Question: I have a problem starting JBoss version 7.0.2 on Windows 7. I got this error also with Jboss 7.1.1 and 7.1.0 so I thought reverting to an older and more stable version would do the trick, but with no use.
Below is the problem - the LogManager was not properly installed.

I have not deployed anything that might use the logger or anything, I just run standalone.bat after a clean install and restart. I found <URL> but it seems to be resolved...
The funny thing is, I was able to start it from Eclipse (both Indigo and Juno EE version).
Any clue?
Thanks
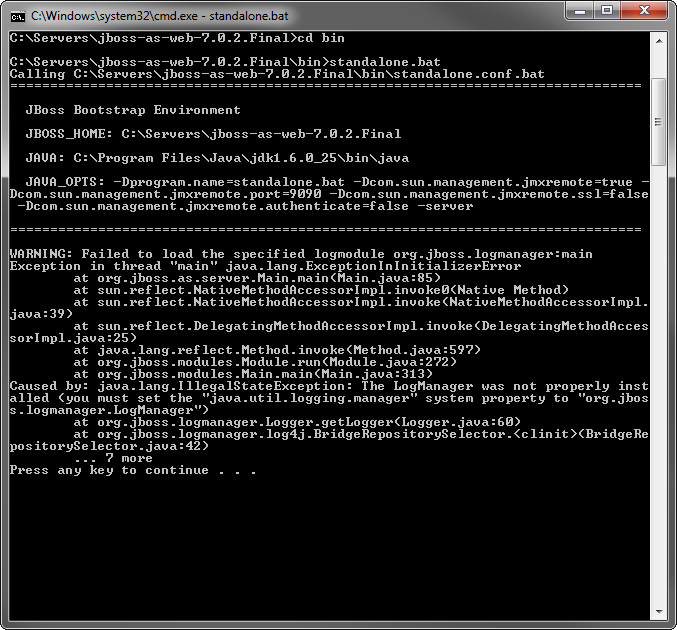
Answer: The problem was the JMX parameters in the JAVA_OPTS. After I removed them, it started with no exceptions.